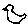
Label: bird